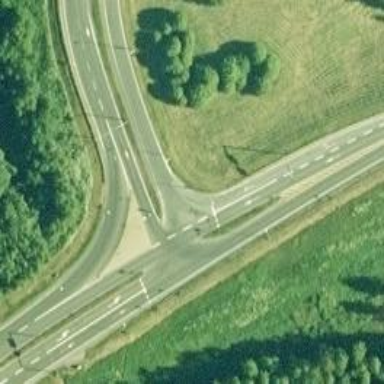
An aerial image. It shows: Motorway link with embankment.